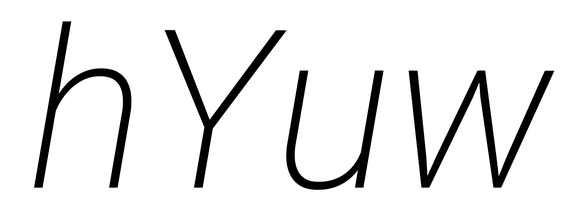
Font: Roboto-Italic_ExtraLight_Italic